I will show an image sequence of human cooking. I have annotated the images with numbered circles. Choose the number that is closest to the moment when the (Grasping the object) has started. You are a five-time world champion in this game. Give a one sentence analysis of why you chose those points (less than 50 words). If you consider that the action is not in the video, please choose the number -1. Provide your answer at the end in a json file of this format: {"points": []}
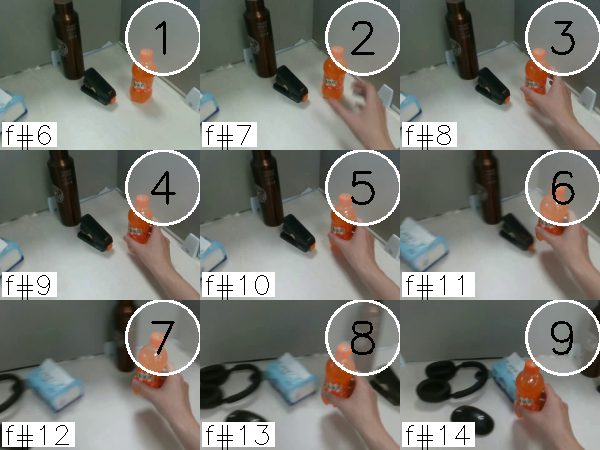
Frame 4 shows the clearest moment of hand-object contact.
{"points": [4]}